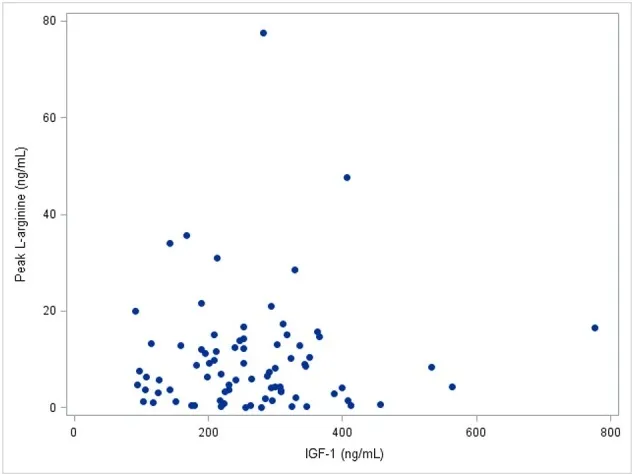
IGF-1 levels vs. peak L-arginine level. The Pearson correlation between IGF-1 and peak L-arginine is 0.03, p > 0.2.
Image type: chart (chart)